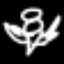
Label: angel